Interaction volume radius: 5 \u00c5
Interaction volume height: 35 \u00c5
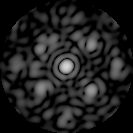
Disorder parameter: 0.5028